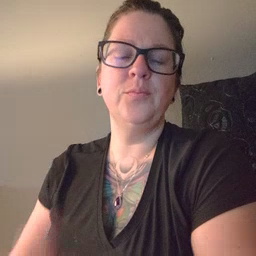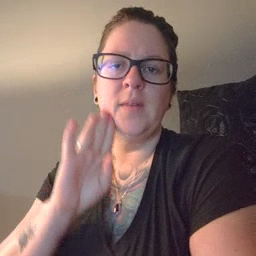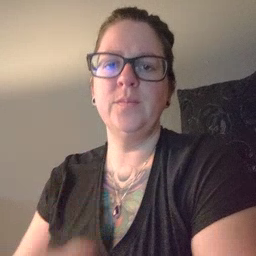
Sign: brown